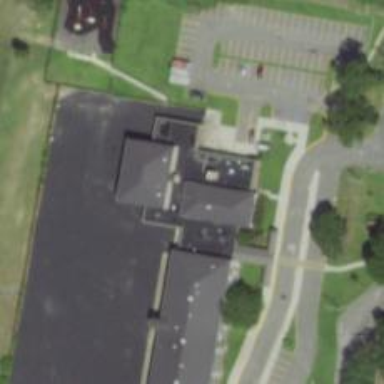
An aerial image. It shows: School.